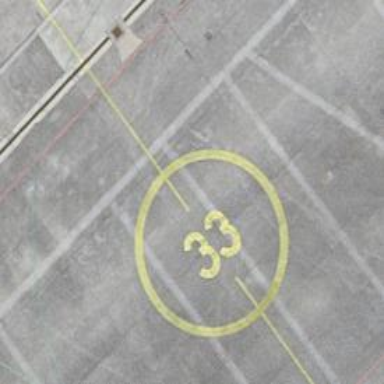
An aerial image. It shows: Image of helipad at airport.